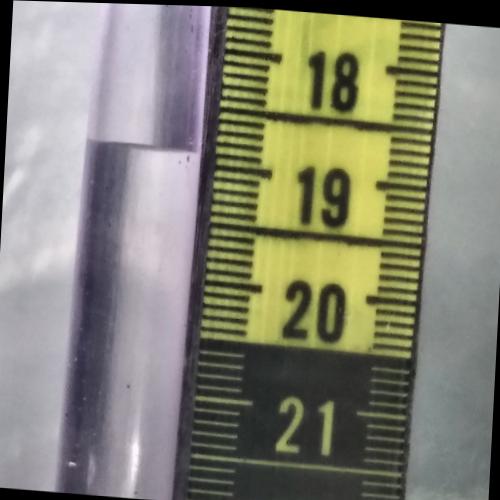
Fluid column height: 18.9 cm